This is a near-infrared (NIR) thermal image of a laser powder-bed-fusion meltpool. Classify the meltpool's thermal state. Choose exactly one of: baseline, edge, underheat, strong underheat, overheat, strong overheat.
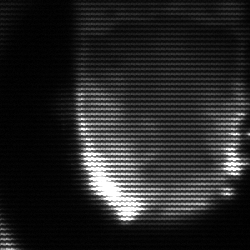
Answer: baseline